You are looking at the short-time Fourier spectrogram of a bearing's acceleration signal. Determine the bearing's health state. Answer with exactly one of: normal, inner_race, outer_race, ball.
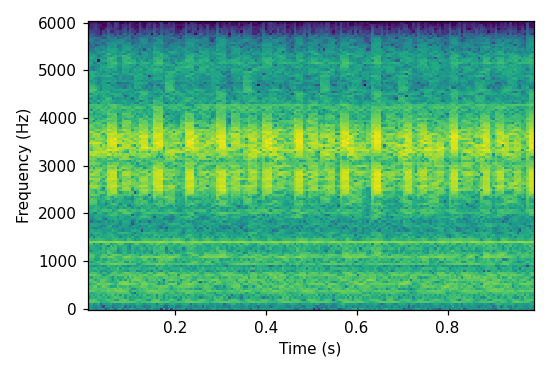
Answer: inner_race